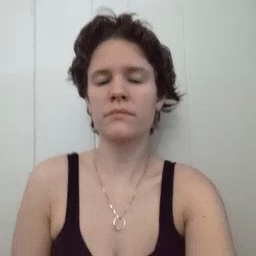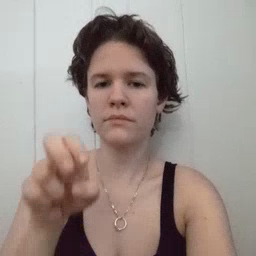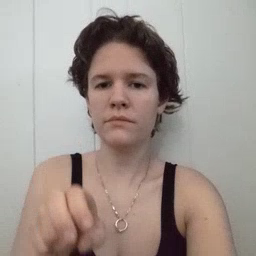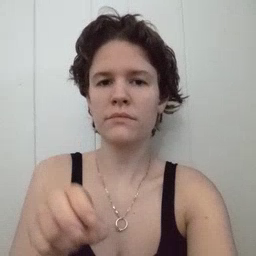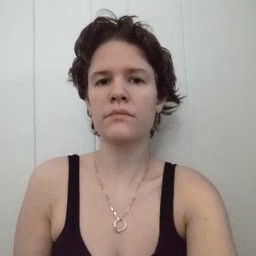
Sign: chair